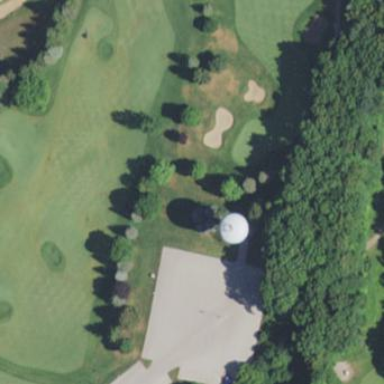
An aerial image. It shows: Scenic golf fairway.